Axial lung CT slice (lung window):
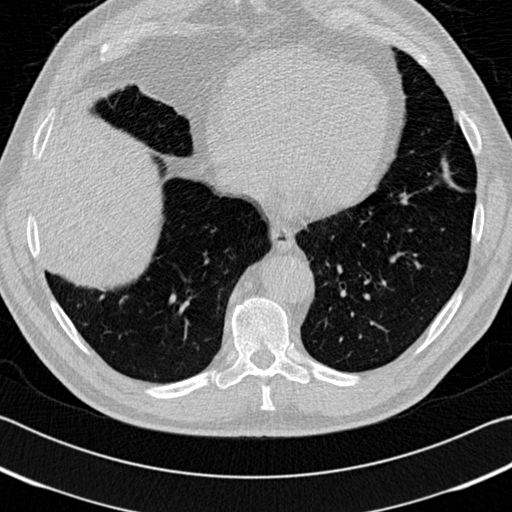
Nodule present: no